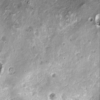
Label: not_dusty